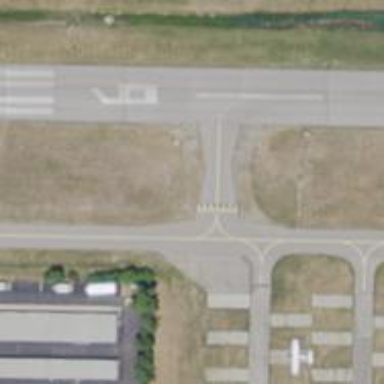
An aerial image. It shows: View of taxiway at the airport.